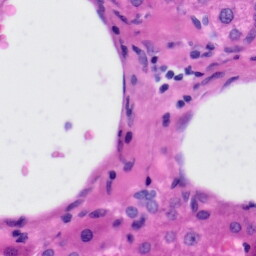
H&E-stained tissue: Liver